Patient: sex M, age 29
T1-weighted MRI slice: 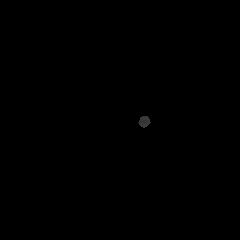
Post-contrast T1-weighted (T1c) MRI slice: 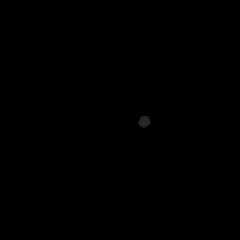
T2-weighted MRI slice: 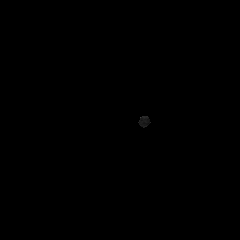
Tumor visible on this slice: no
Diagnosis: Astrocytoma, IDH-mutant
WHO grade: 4